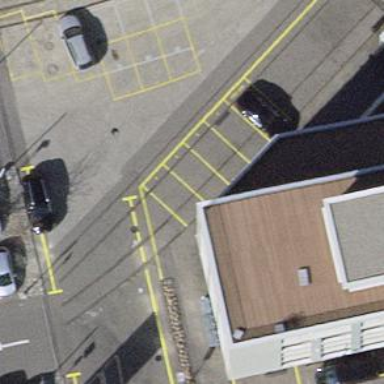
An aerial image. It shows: Parking lane for vehicles.